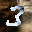
Label: 3